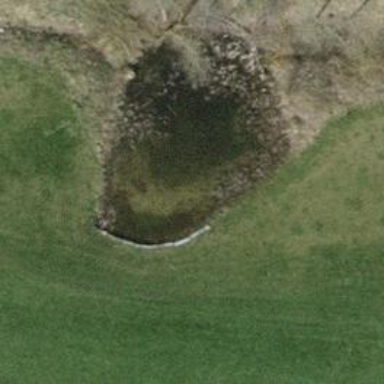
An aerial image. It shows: Picturesque scene of golf course with lateral water hazard.